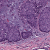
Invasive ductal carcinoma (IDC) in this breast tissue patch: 0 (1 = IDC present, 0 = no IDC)